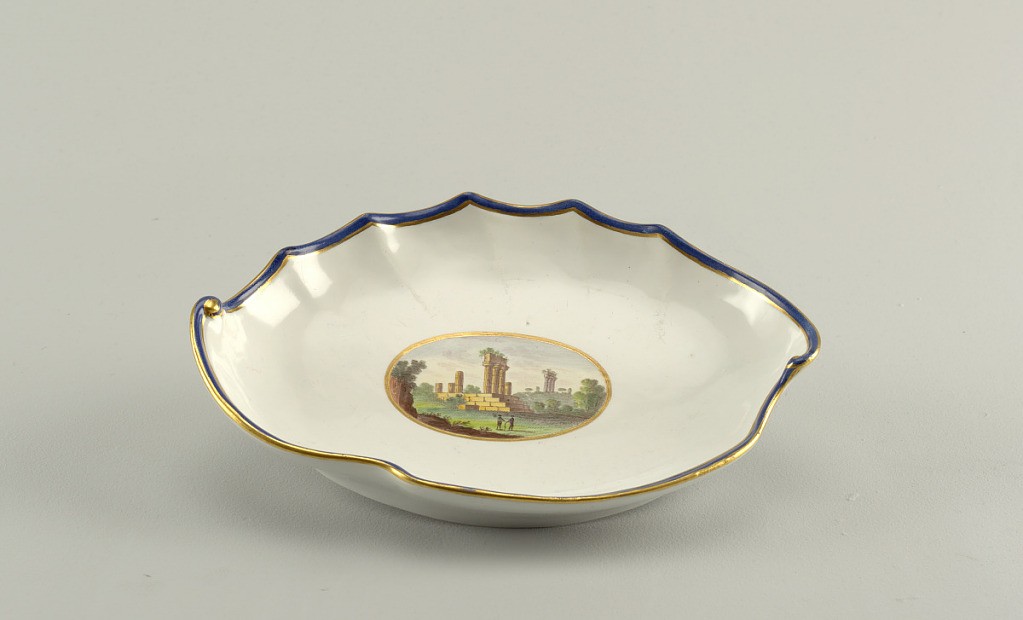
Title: Dish, from a "Topographical" Dinner or Dessert Service ("A Vedute")
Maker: Doccia Porcelain Factory, Italian, established 1735
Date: ca. 1810–1820
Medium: hard paste porcelain, vitreous enamel, gold
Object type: dish
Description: Asymetrical ovoid dish with scalloped rim, scrolled at left and right; rim decorated with wide blue band between thin gilt lines; in center, oval medallion with gilt border, showing landscape with two figures among classical ruins.